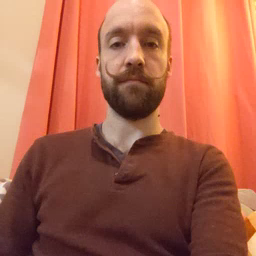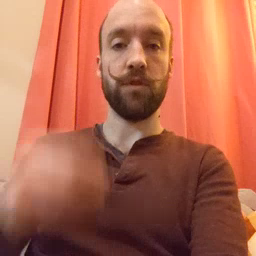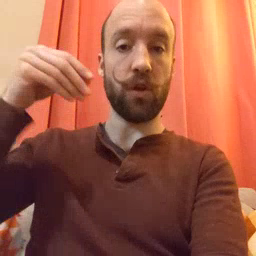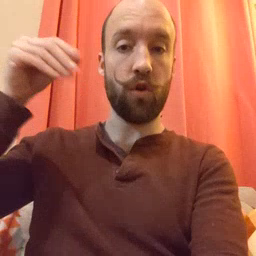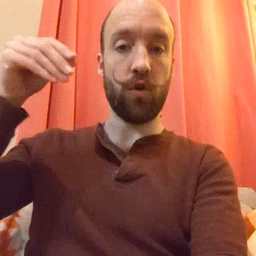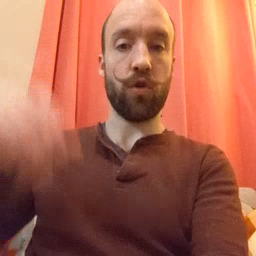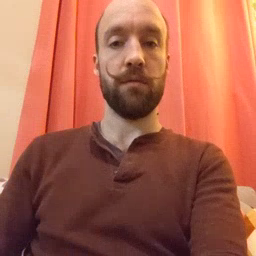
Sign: store